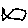
Label: fish